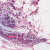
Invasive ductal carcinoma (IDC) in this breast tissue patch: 1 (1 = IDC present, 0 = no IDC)